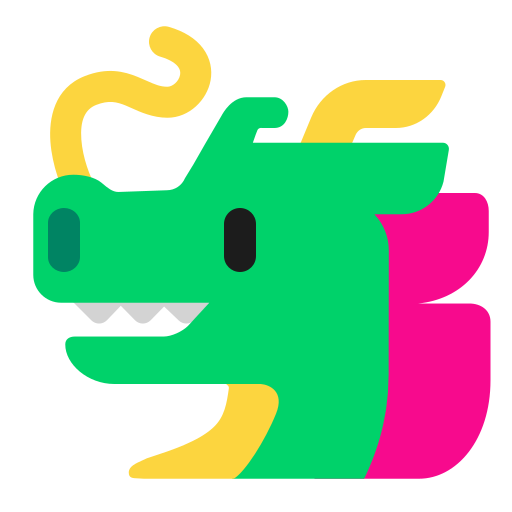
dragon face flat